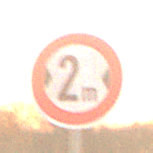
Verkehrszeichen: TatsaechlicheBreite2
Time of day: SunriseSunset
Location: Outdoor (Nature)
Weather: PartlyCloudy
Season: NotSpecified
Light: Natural